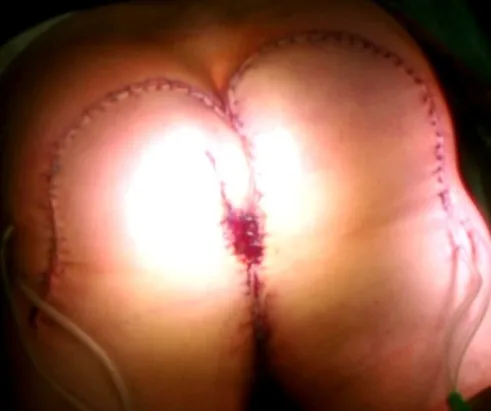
The large skin defect was closed by two gluteus flap.
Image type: medical_photograph (other_medical_photograph)